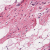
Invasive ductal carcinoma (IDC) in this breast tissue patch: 0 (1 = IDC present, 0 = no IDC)